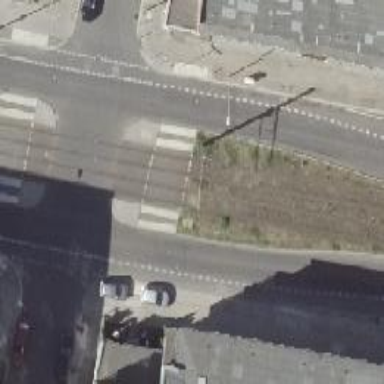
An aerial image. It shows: Unmarked footway crossing with pedestrian island.